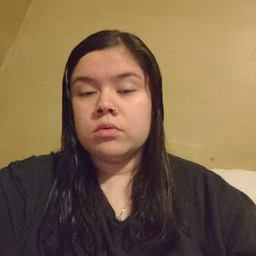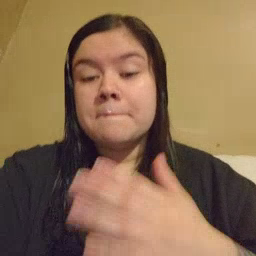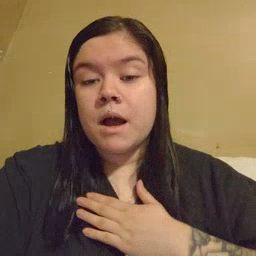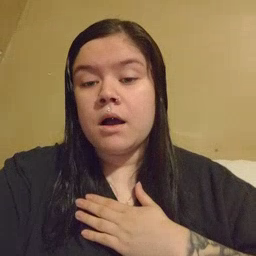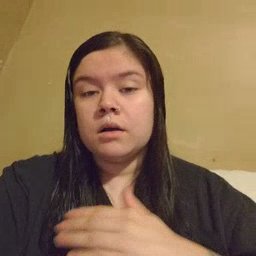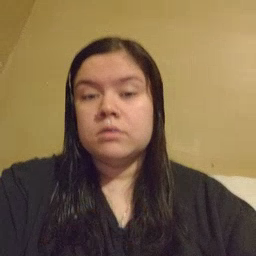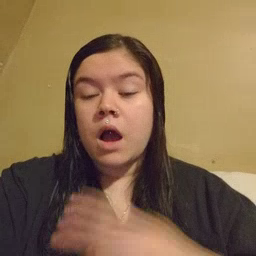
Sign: minemy